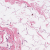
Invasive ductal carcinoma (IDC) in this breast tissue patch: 0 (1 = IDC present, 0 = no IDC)